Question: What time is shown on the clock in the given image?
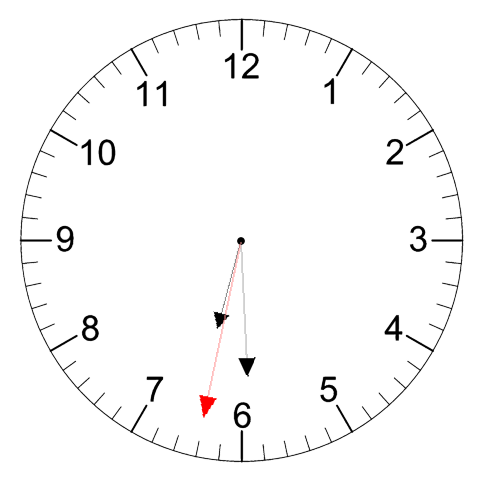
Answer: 06:29:32